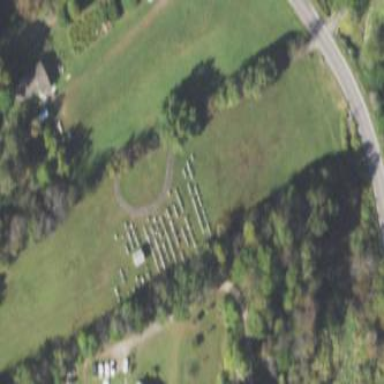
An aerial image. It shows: Graveyard area designated as cemetery.